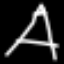
Label: The Eiffel Tower